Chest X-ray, PA view. Patient: 47 years old, sex M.
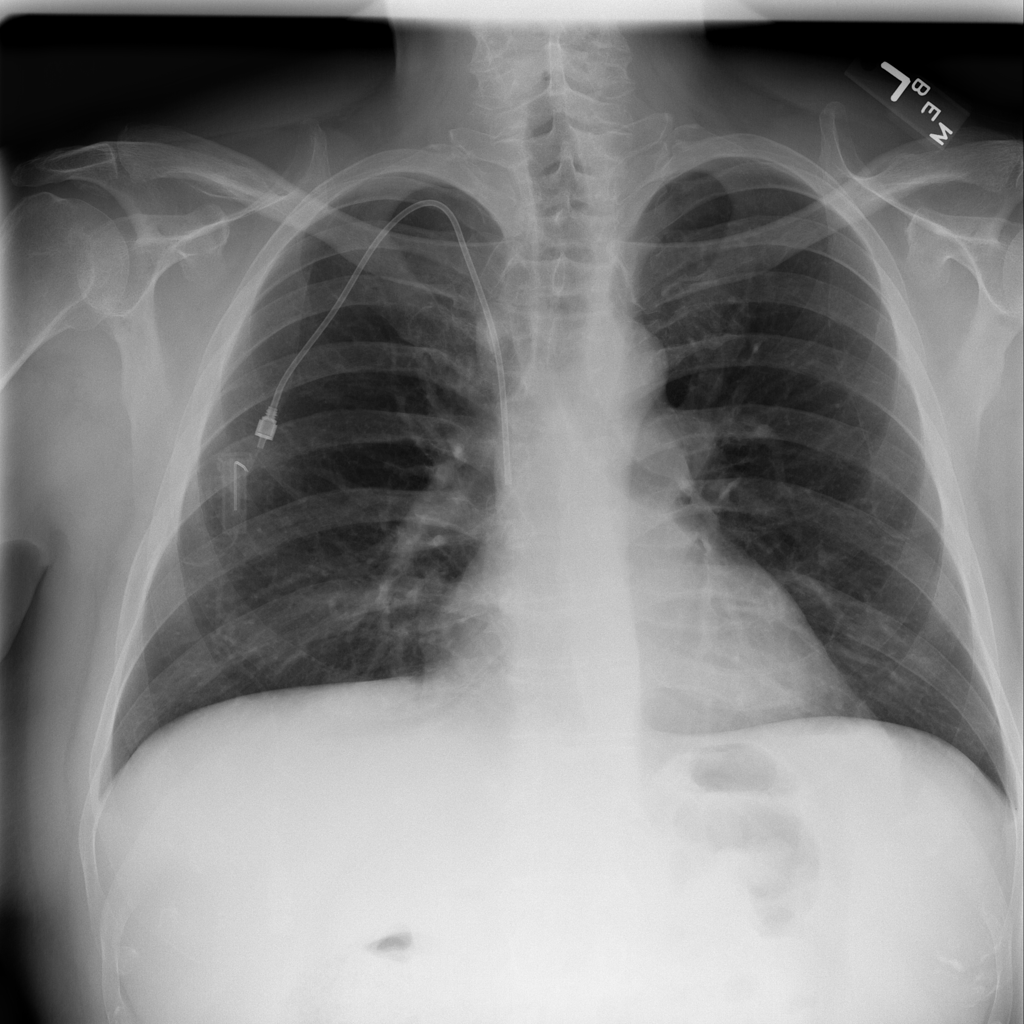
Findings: No Finding